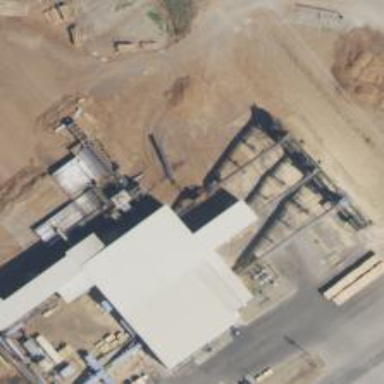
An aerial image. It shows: Building used as sawmill.